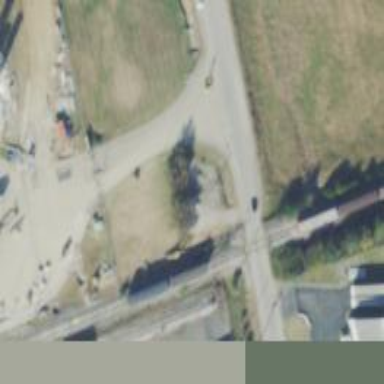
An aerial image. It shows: Railway level crossing.